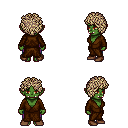
a pixel art fantasy rpg character, female body template, orc, green skin, brown robe, magenta pants, white blonde curly afro hairstyle, brown shoes, four views (front, back, left, right), 2x2 character sprite sheet, small pixel art, hard edges, no anti-aliasing